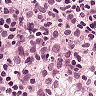
Metastatic tissue present: no